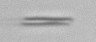
Label: fiber